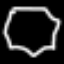
Label: octagon